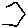
Label: hexagon